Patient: sex M, age 35
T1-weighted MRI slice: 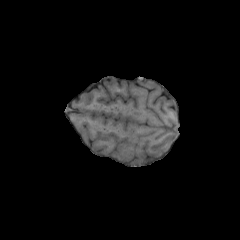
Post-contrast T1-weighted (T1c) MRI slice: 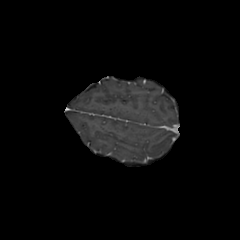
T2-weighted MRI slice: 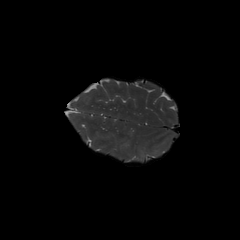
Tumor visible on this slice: yes
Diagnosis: Astrocytoma, IDH-wildtype
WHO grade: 2